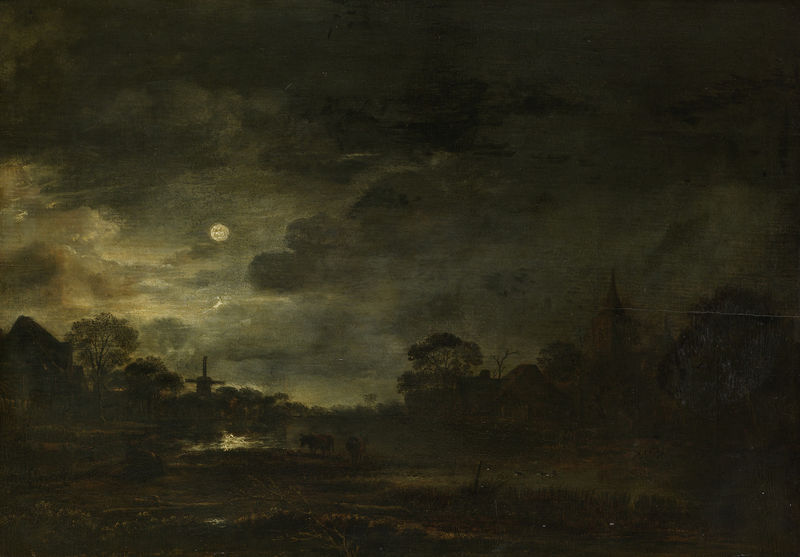
Titel: Landschap bij maanlicht
Künstler: Aert van der Neer
Standort: Amsterdam
Institution: Rijksmuseum
Schlagwörter: dunkel, himmel, wasser, wolken, bäume, fluss, kirchturm, landschaft, see, licht, nacht, haus, bach, dämmerung, häuser, kühe, mühle, windmühle, kirche, turm, ort, dorf, hof, mondlicht, mond, mondschein, vollmond, urm, wolkn, knacht